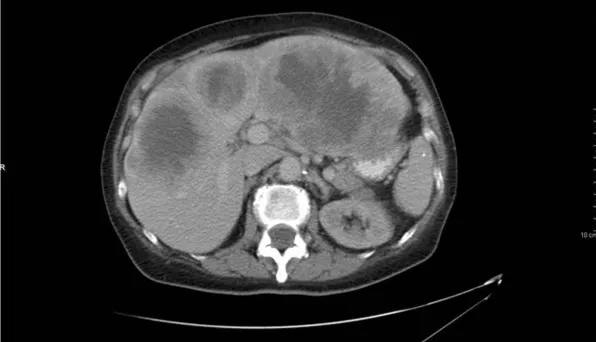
Computed tomography scan of the abdomen demonstrating metastatic solitary fibrous tumor involvement of the liver.
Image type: radiology (ct)